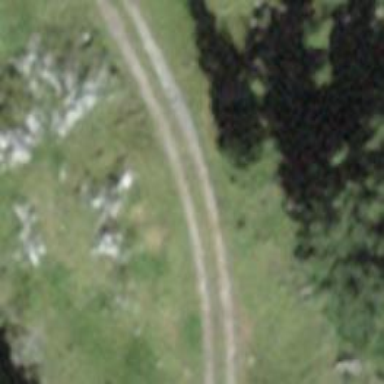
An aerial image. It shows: Track road with grade4 tracktype.